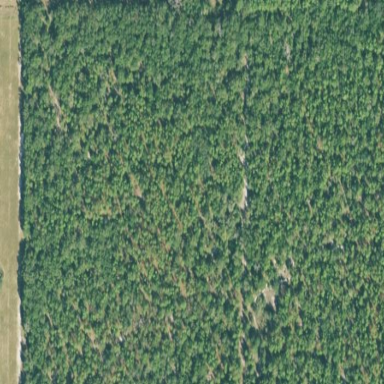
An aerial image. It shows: Forest area.